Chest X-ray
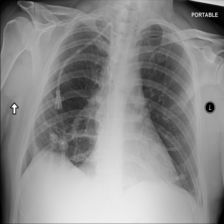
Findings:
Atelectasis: negative
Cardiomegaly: negative
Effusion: negative
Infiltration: negative
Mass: negative
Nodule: negative
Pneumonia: negative
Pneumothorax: negative
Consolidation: negative
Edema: negative
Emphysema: negative
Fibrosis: negative
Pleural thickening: negative
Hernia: negative